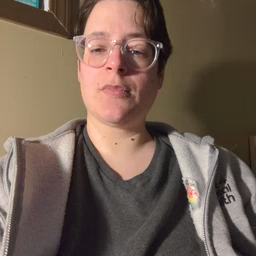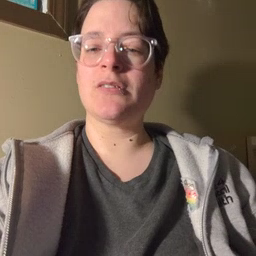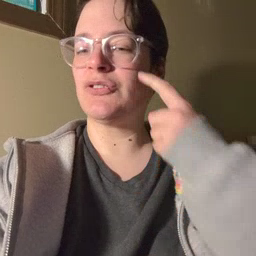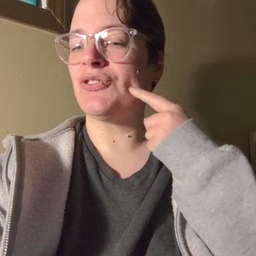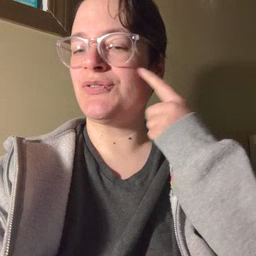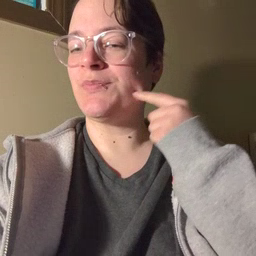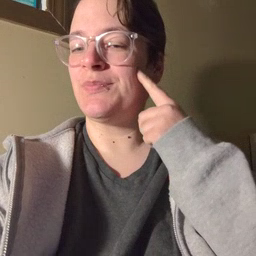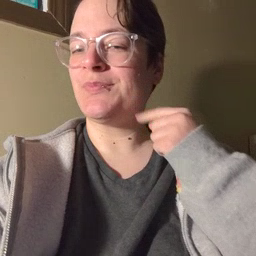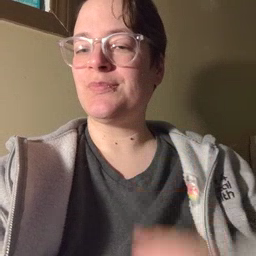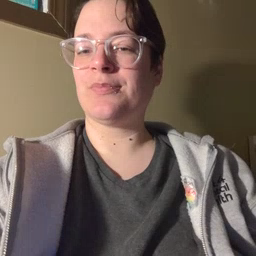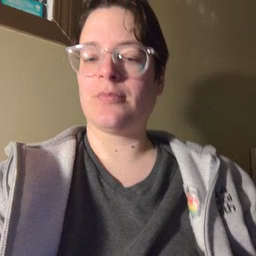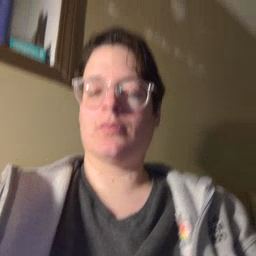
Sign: cheek